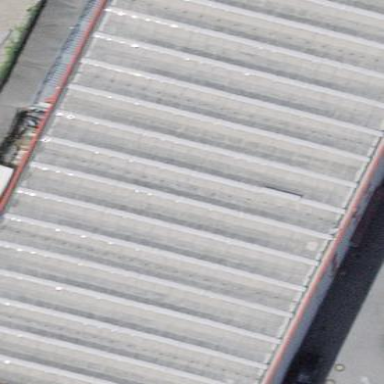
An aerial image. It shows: Industrial building that serves as factory.